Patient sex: M
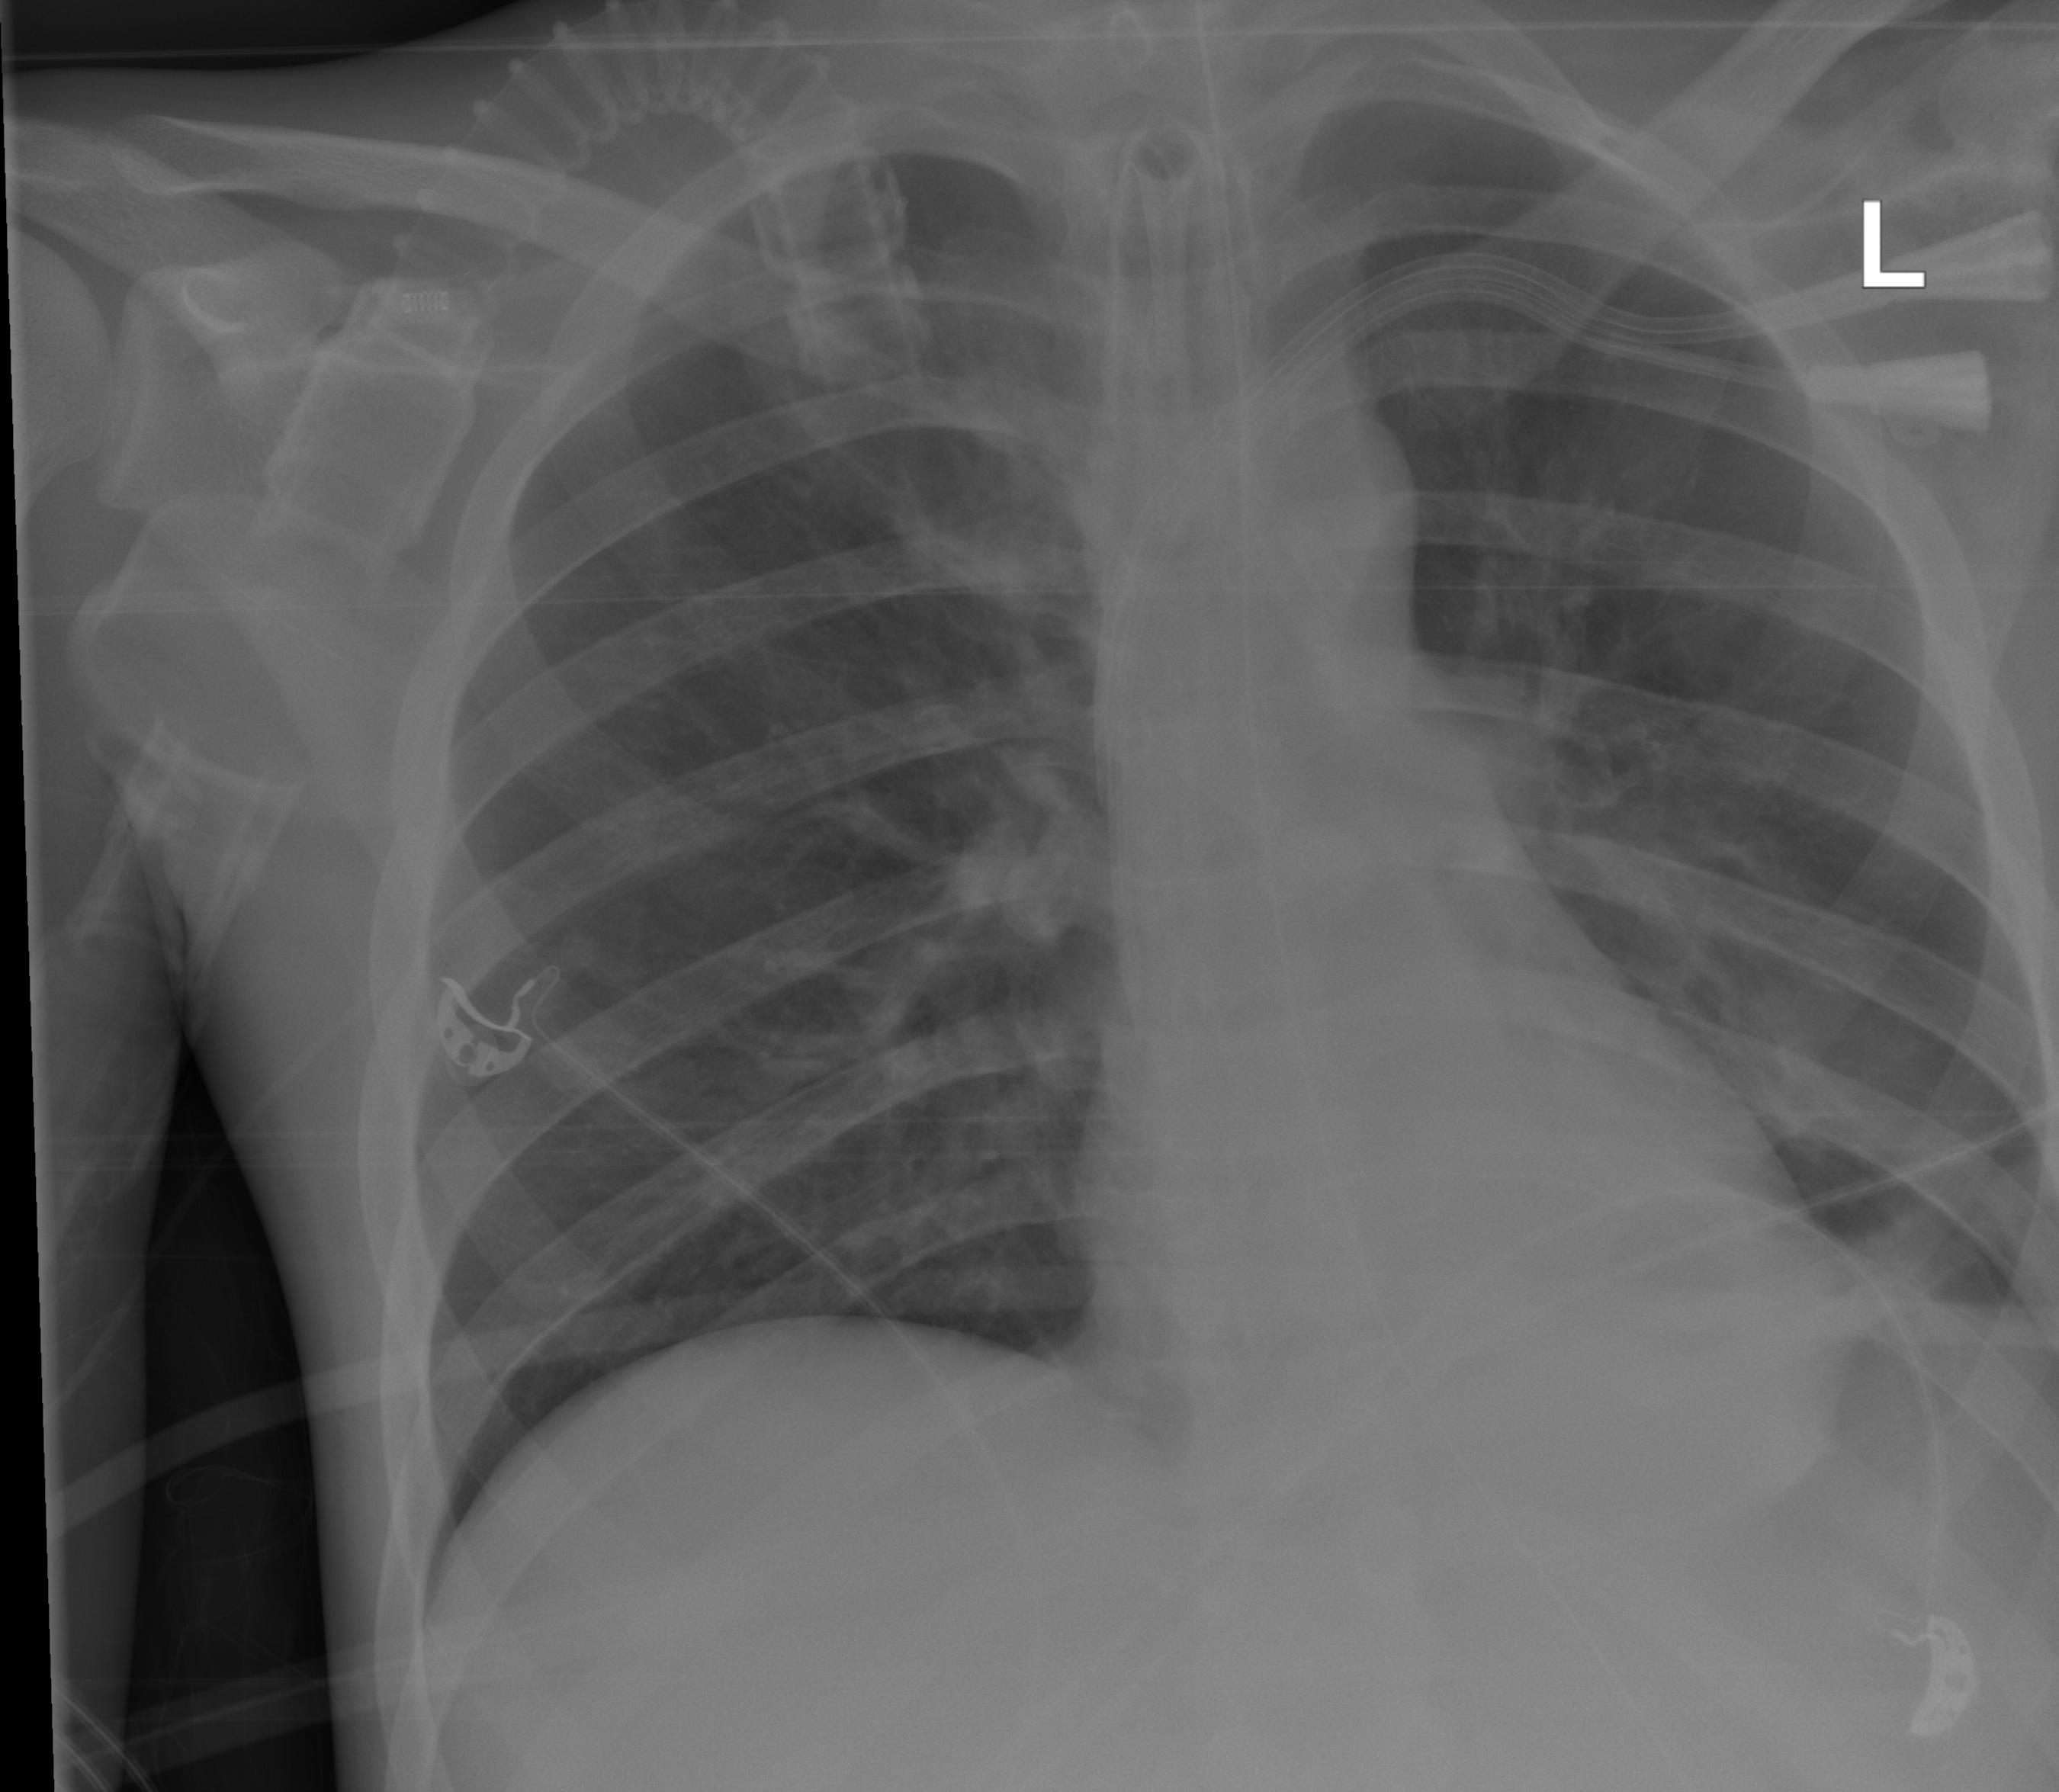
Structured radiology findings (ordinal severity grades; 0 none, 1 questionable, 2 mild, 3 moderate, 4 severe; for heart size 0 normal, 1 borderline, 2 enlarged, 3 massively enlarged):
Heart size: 0
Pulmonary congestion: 0
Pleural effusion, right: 0
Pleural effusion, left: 2
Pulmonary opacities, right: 0
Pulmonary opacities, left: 2
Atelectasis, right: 0
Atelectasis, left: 2